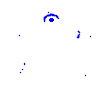
Particle: kaon